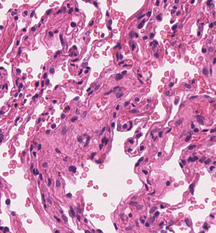
Tumor epithelial tissue: no
Tumor-associated stroma tissue: no
Normal tissue: yes